Field crop: maize
Growth stage: 2
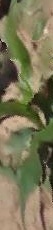
Species: maize